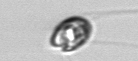
Label: flagellate_morphotype1